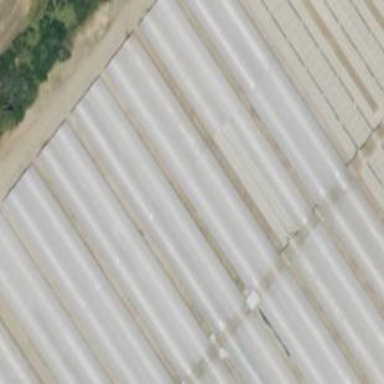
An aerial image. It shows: Greenhouse.